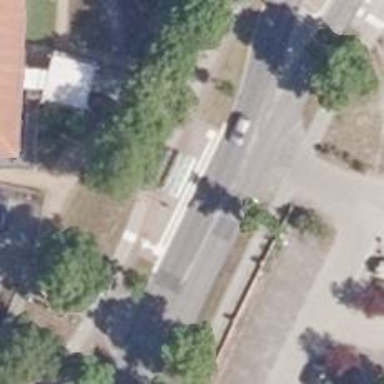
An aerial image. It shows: Platform at public transport location with shelter.